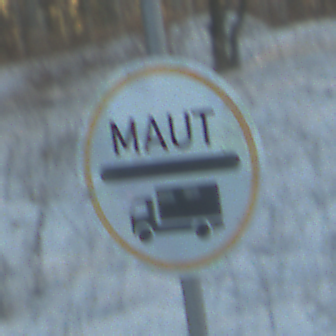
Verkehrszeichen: Mautpflicht
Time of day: SunriseSunset
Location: Outdoor (Nature)
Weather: Clear
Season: Winter
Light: Natural